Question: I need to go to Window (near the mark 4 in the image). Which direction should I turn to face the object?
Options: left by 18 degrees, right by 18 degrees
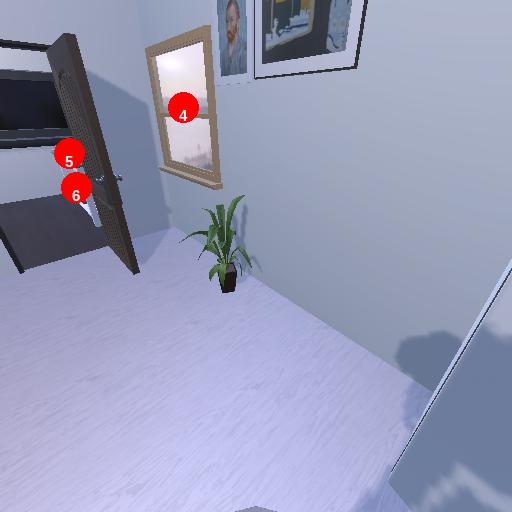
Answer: left by 18 degrees